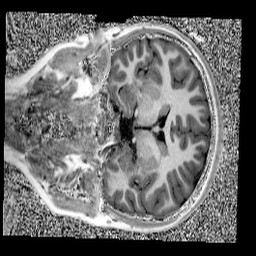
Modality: UNIT1
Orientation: coronal
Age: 10
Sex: female
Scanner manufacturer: siemens
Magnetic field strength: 3 T
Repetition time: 4 s
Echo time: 0.00303 s